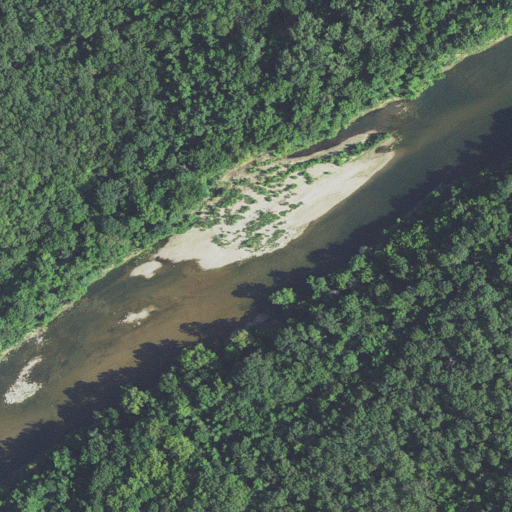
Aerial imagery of bar in Arkansas named Campbells Shoal containing deciduous forest, open water, pasture, and mixed forest